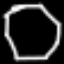
Label: octagon